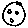
Label: moon